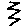
Label: zigzag